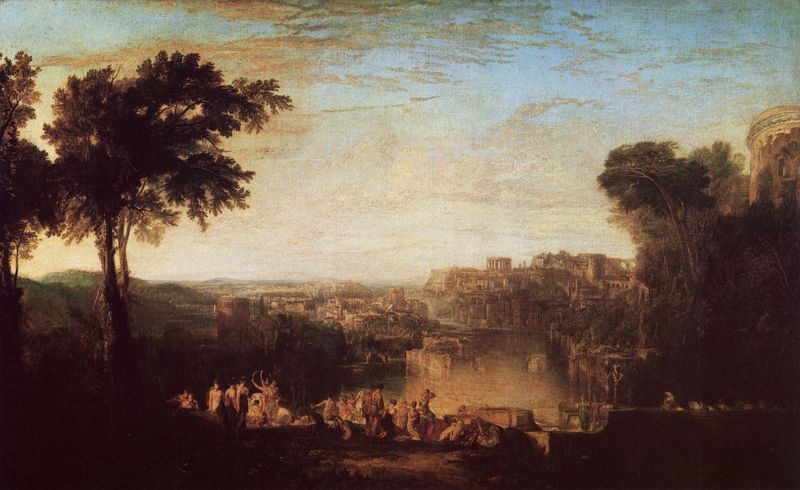
Titel: Dido und Æneas
Künstler: William Turner
Standort: London
Institution: Tate Gallery
Schlagwörter: akt, baum, berg, blau, dunkel, gemälde, gruppe, himmel, kopf, mann, schatten, wasser, weiß, wolken, akte, baden, badende, bäume, fluss, frauen, gelb, grün, landschaft, menschen, see, sitzen, stadt, teich, ufer, äste, abend, braun, frankreich, frau, hell, köpfe, licht, männer, schwarz, säulen, dach, haus, rot, wiese, wolke, ansammlung, fest, gesellschaft, leute, malerei, tanz, feiern, kleidung, mensch, stehen, öl, ast, dämmerung, horizont, häuser, hügel, morgen, natur, spiegelung, strauch, brücke, gewässer, sträucher, gold, haare, tücher, paar, tanzen, anhöhe, boot, turm, liegen, ansicht, italien, ort, berge, dorf, dächer, mauer, nebel, sonnenuntergang, landschaftsmalerei, ausflug, hafen, romantik, essen, maler, abendstimmung, bucht, reflexion, flucht, aufsicht, ruine, antike, burg, türme, geld, idealismus, rom, antik, böcklin, nymphe, nymphen, tempel, aquädukt, viadukt, pavillon, felsvorsprung, arkadien, gegenlicht, athen, lagune, wasserleitung, paare, stadtbild, metropole, blaum, 1900, rumantik, baum wald, gruppe personen